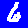
Digit: 6